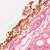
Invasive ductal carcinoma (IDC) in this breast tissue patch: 0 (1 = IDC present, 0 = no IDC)